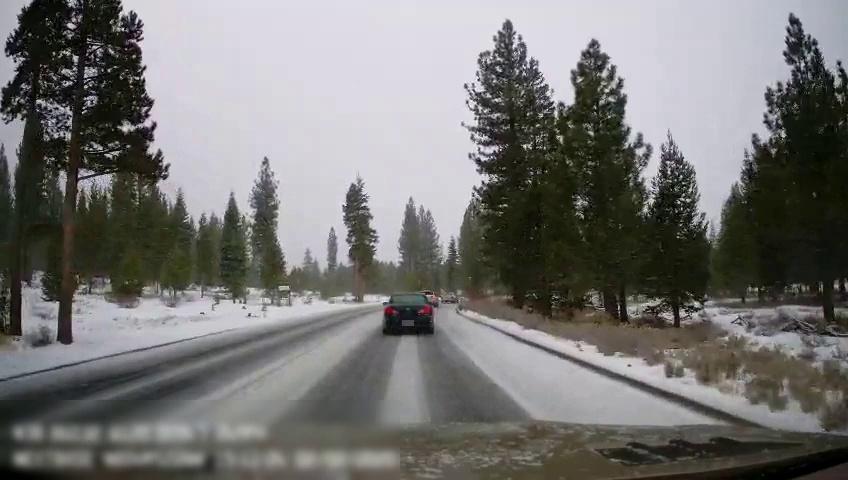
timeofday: Day
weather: Snowy
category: Drivable Space
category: Vehicles | Car
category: Vehicles | SUV
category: Vehicles | Car